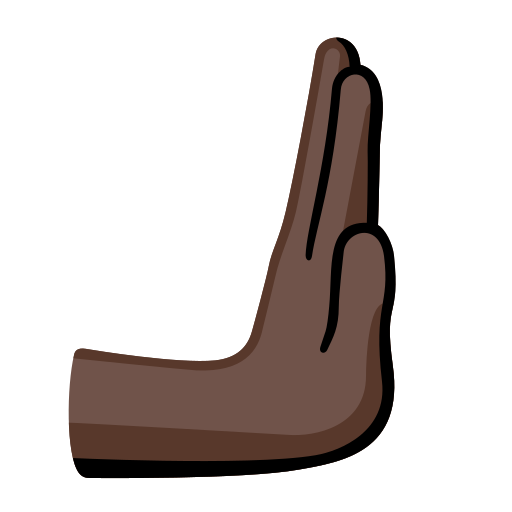
Emoji: 🫸🏿